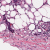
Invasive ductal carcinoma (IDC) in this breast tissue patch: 0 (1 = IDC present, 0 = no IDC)